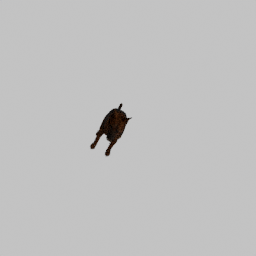
Label: animals